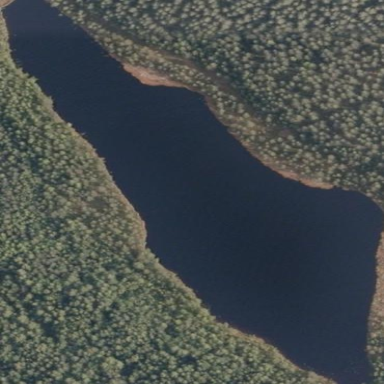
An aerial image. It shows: Pond surrounded by natural water.